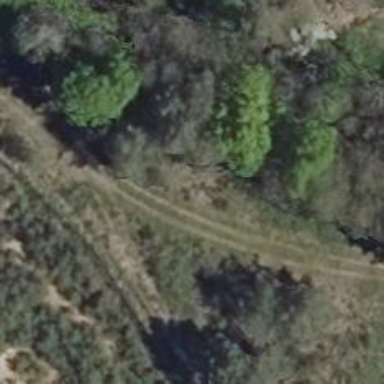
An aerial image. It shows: Sandy track with grade4 tracktype.